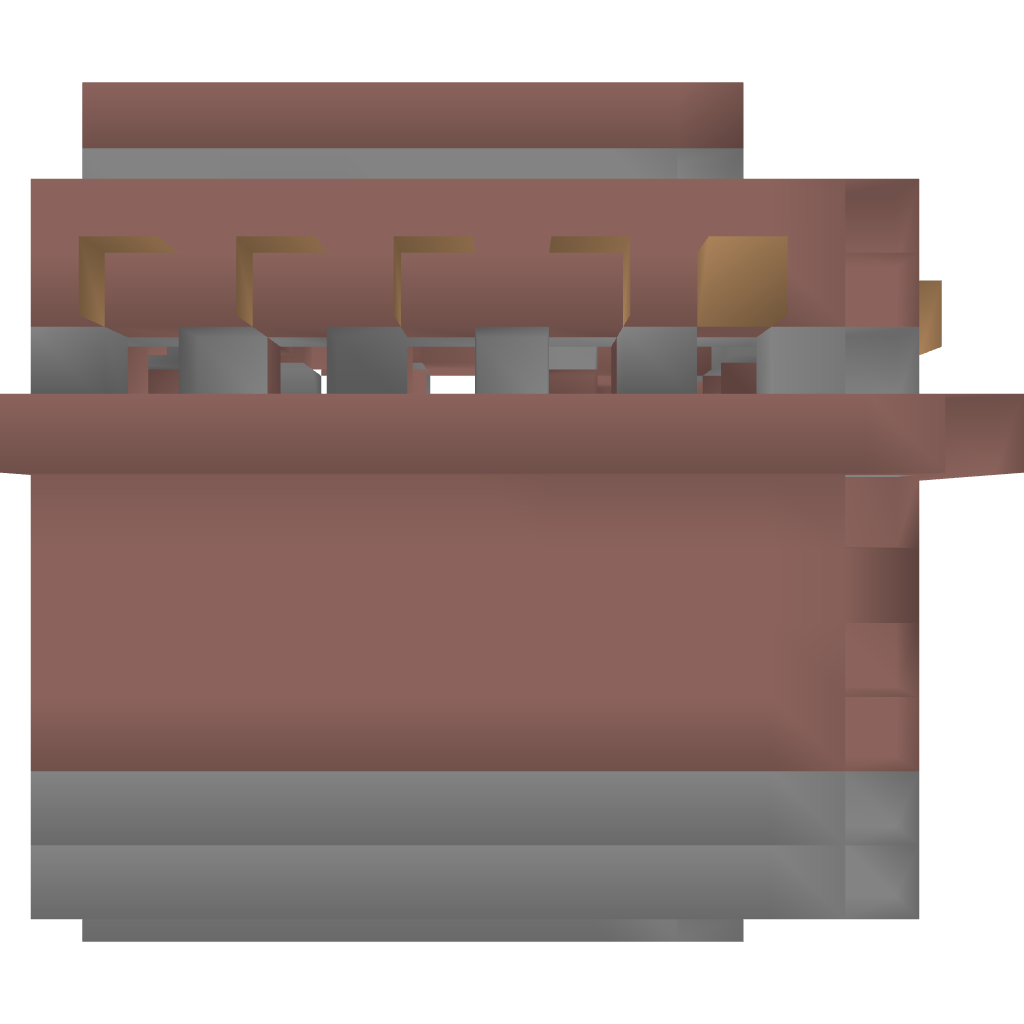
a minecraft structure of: Castle Module - Corner bad low quality